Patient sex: M
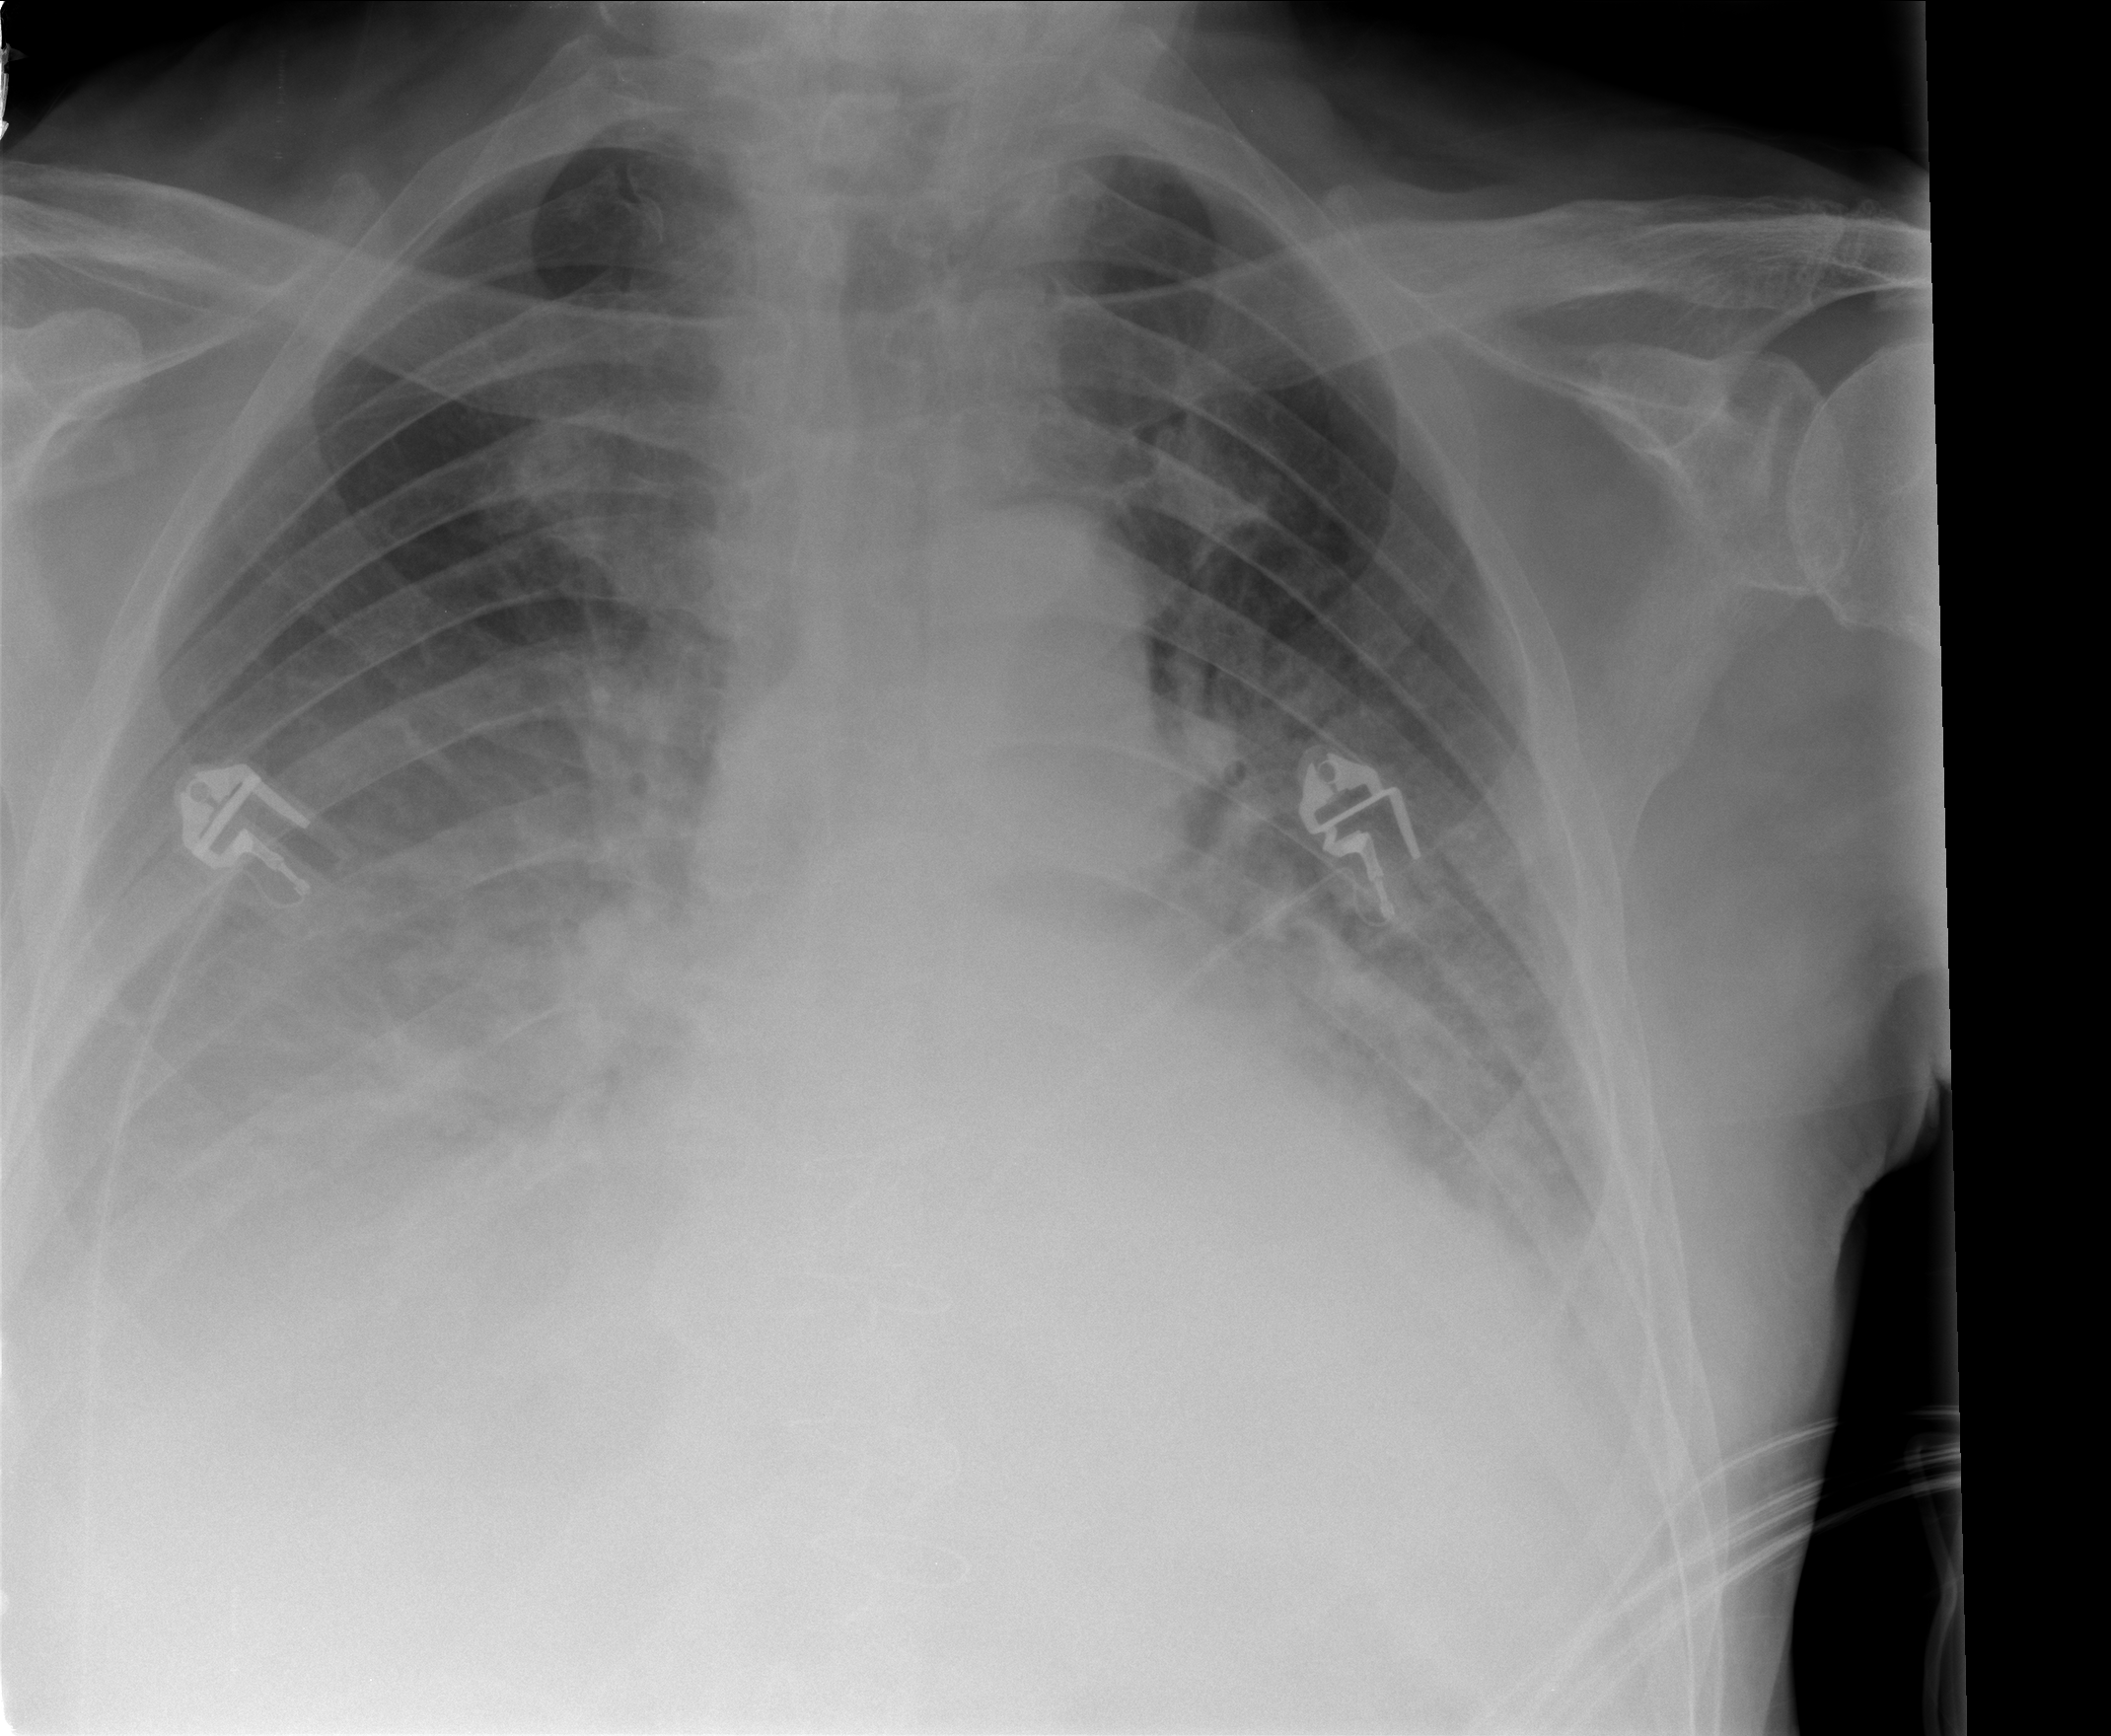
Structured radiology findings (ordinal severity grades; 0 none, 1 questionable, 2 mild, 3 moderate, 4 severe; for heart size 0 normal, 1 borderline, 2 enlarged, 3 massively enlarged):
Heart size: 2
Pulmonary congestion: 3
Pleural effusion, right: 3
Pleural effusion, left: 2
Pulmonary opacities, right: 0
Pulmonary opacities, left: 2
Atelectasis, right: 2
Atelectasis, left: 2